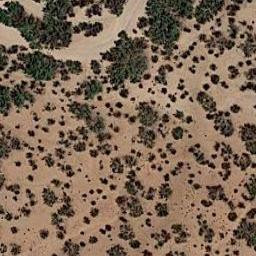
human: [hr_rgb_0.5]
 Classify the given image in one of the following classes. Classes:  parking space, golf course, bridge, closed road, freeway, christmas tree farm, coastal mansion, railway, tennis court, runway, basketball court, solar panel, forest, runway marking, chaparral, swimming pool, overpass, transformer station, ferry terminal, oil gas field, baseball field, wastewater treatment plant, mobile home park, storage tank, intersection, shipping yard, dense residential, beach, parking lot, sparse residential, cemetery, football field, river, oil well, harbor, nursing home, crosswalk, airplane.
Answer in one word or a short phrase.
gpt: chaparral